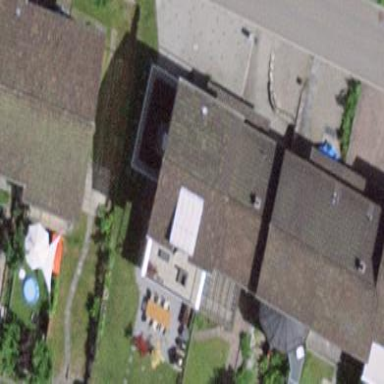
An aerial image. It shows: Terrace building.